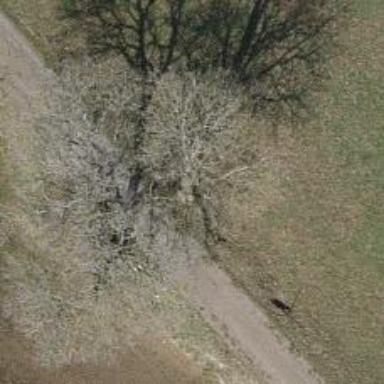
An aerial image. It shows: Broadleaved tree with lush foliage.